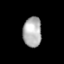
Tissue: lung
Cell type: Endothelial cells
Senescence score: 0.5448
Nuclear area (px): 542
Mean DAPI intensity: 177.463